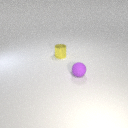
small yellow metal cylinder behind small purple rubber sphere